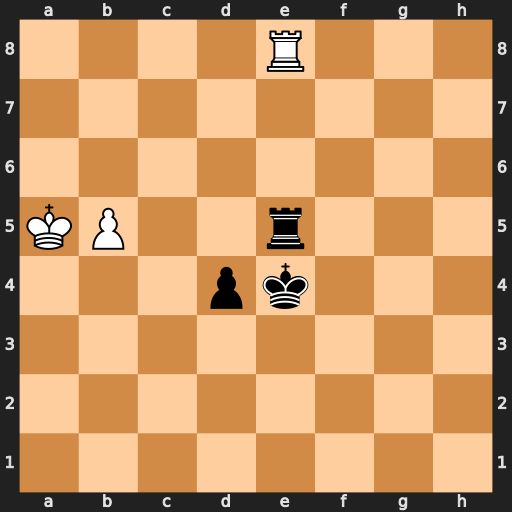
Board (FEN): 4R3/8/8/KP2r3/3pk3/8/8/8
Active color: w
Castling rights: -
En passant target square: -
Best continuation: Rxe5+ Kxe5 b6 Kd6 Ka6 d3 b7 Kc7 Ka7 d2 b8=Q+